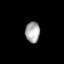
Tissue: skin
Cell type: Epithelial cells
Senescence score: 0.2626
Nuclear area (px): 298
Mean DAPI intensity: 167.903